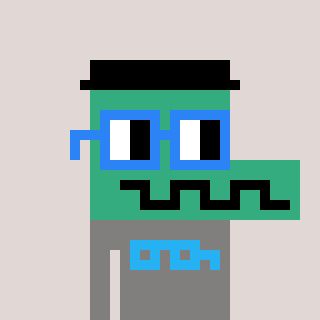
a pixel art character with square blue glasses, a crocodile-shaped head and a bluegrey-colored body on a warm background